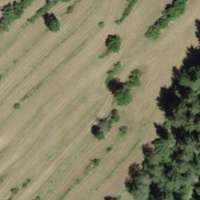
EUNIS habitat code: 24
Species observed at this site:
Lilium bulbiferum